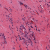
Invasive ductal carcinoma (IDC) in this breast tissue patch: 1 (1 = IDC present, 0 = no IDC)